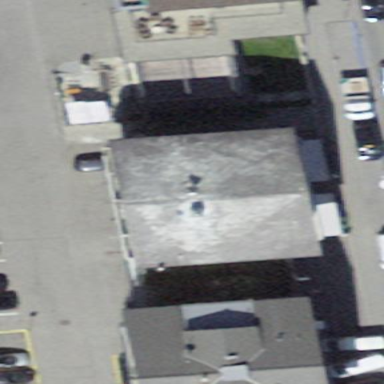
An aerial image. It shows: Across the gabled roof of the gray apartments.